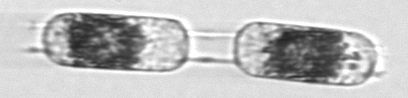
Label: Hemiaulus